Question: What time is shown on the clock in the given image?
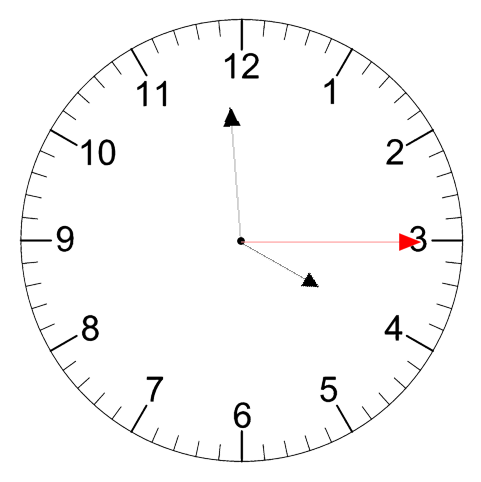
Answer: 03:59:15